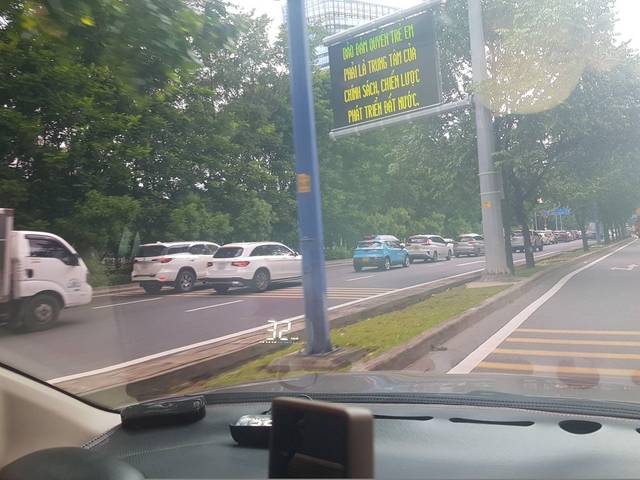
Region: Vietnam
Coordinates: 10.774, 106.724